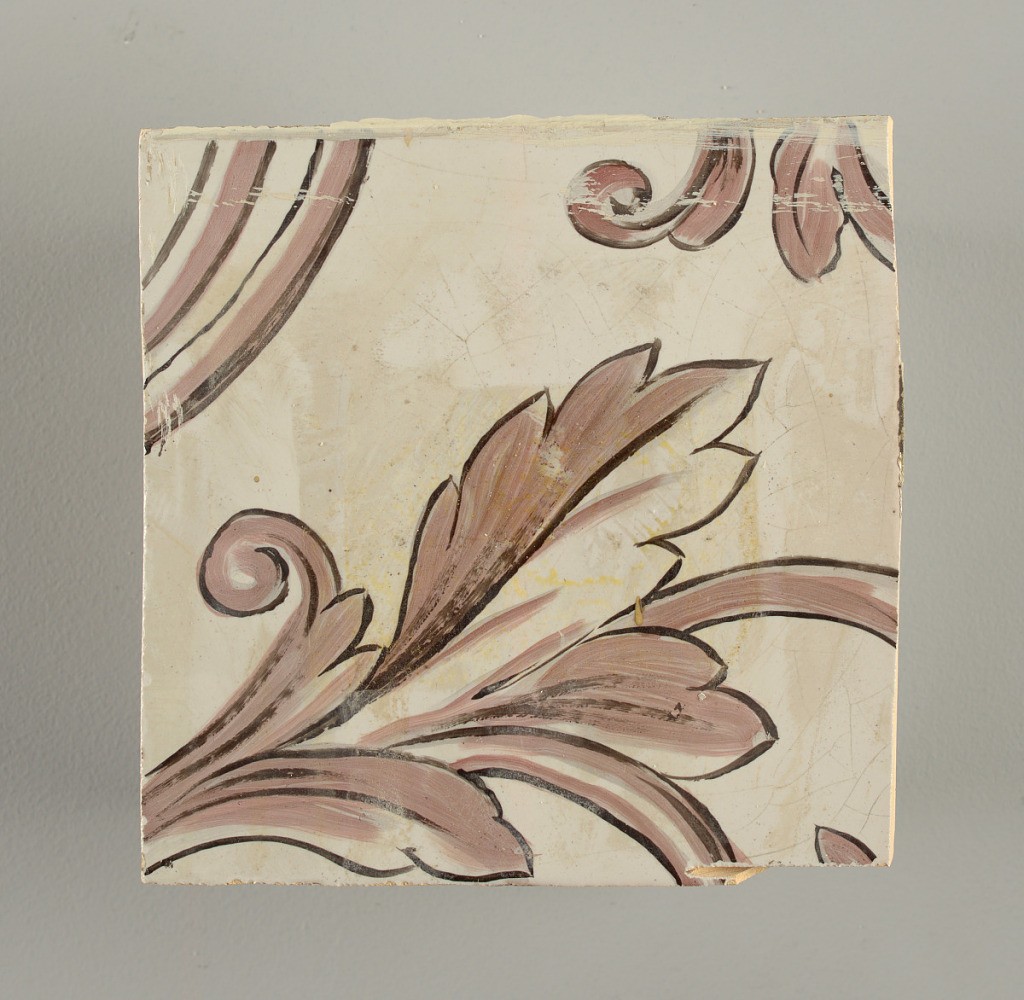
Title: Tile wall facing
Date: ca. 1725
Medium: Tin-glazed earthenware, underglaze
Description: Horizontal rectangle.  Thirty tiles wide and twenty-three tiles high with opening for fireplace eleven tiles wide and ten high.  Foliage arabesques disposed about three vertical axes from which are emphazised by urns at center and right, and at left by the figure of a standing woman carrying an infant on her arm and accompanied by two children.